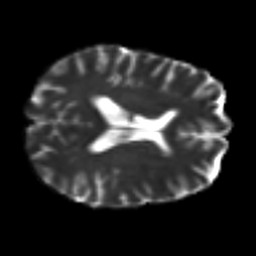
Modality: T2w
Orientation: axial
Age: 46
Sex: female
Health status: healthy
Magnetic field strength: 3 T
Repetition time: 8.4 s
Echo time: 0.0926 s